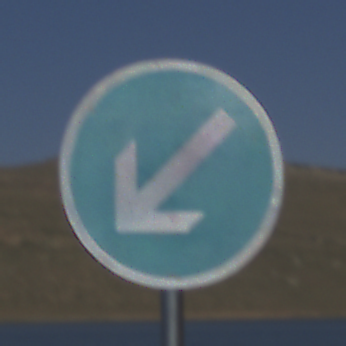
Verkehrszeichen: VorgeschriebeneVorbeifahrtLinks
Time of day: MorningAfternoon
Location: Outdoor (Nature)
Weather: Clear
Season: NotSpecified
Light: Natural